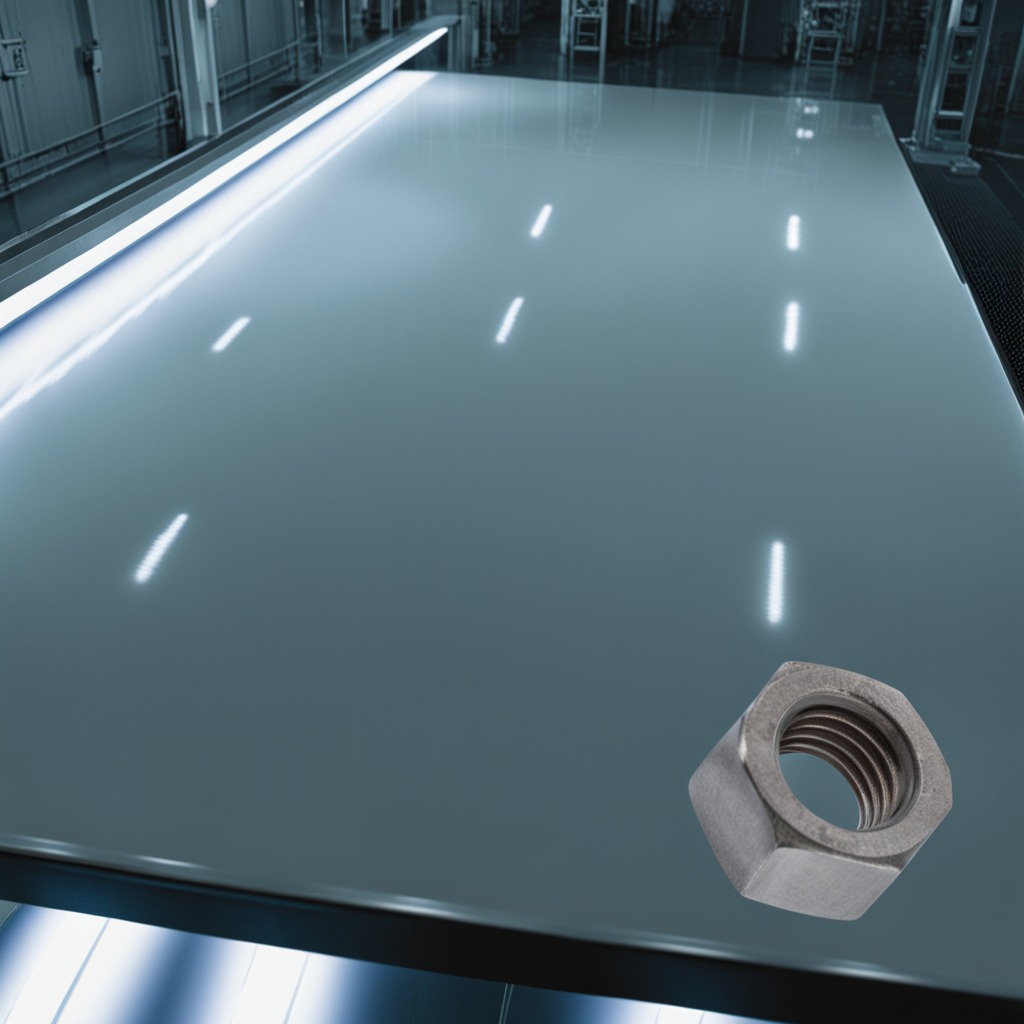
A metal nut lies on the table in the ship maintenance bay industrial lighting.